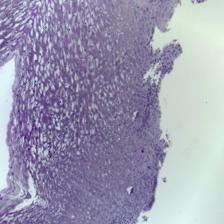
Diagnosis: OSCC